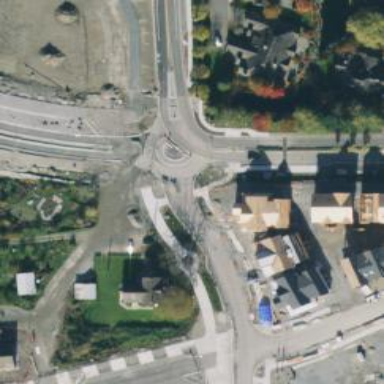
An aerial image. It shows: Tertiary road leading to roundabout.